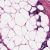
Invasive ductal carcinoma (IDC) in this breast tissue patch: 1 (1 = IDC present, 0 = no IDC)